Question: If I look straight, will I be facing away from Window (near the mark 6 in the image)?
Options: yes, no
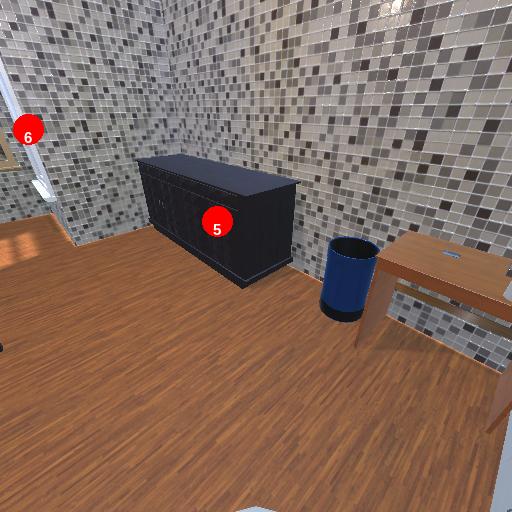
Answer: yes